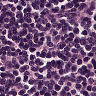
Metastatic tissue present: no